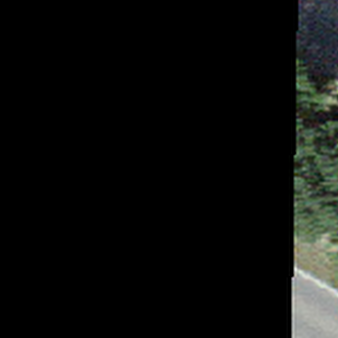
Label: other